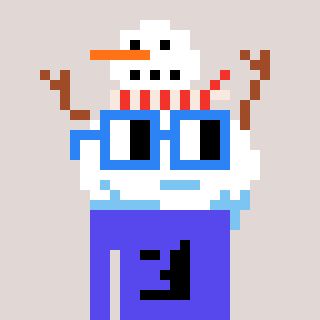
a pixel art character with square blue glasses, a snowman-shaped head and a computerblue-colored body on a warm background